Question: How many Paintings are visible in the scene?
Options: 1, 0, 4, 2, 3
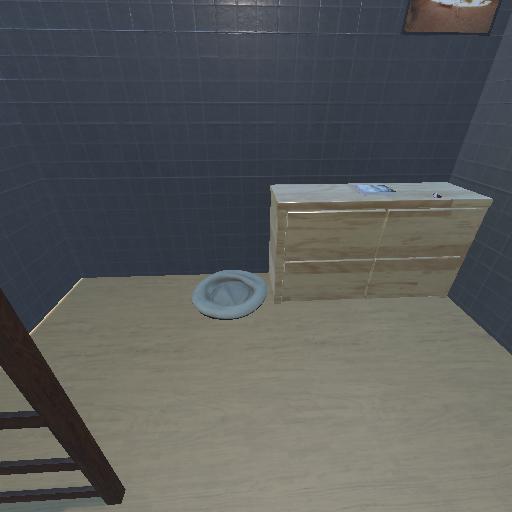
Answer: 1